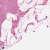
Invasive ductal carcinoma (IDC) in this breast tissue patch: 0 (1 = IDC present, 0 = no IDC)